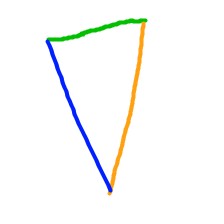
Shape: triangle